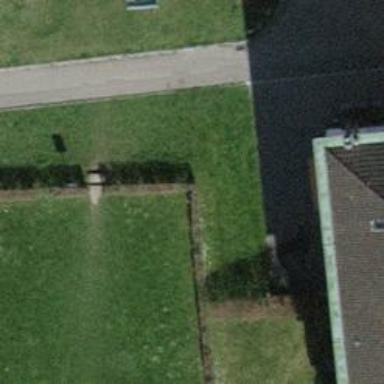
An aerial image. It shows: Hedge acting as barrier.